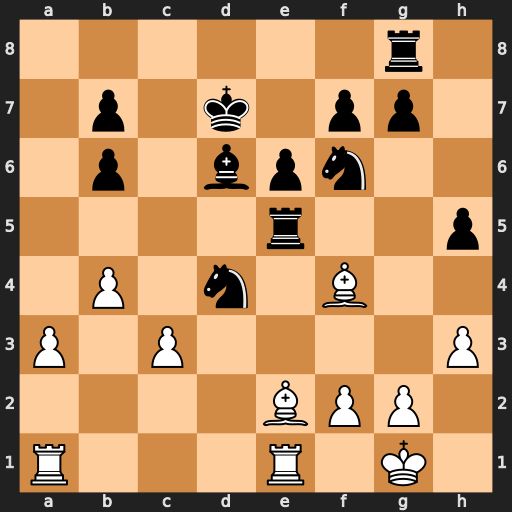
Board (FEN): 6r1/1p1k1pp1/1p1bpn2/4r2p/1P1n1B2/P1P4P/4BPP1/R3R1K1
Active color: w
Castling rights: -
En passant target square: -
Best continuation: Bxe5 Nxe2+ Rxe2 Bxe5 Rxe5